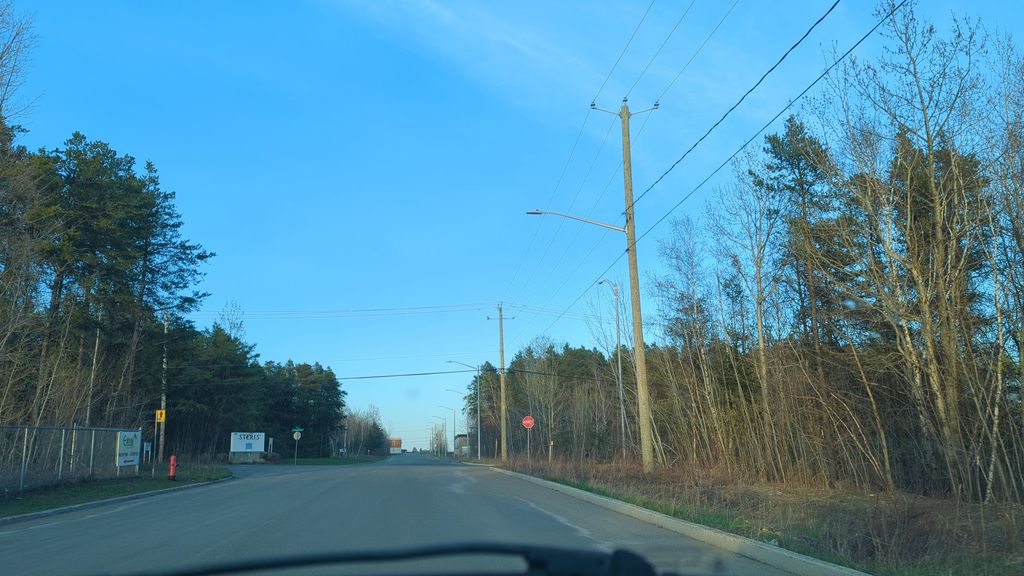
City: quebec_city